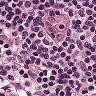
Metastatic tissue present: no